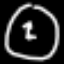
Label: clock